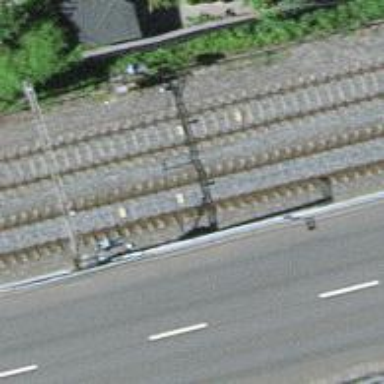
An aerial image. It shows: Railway signal.